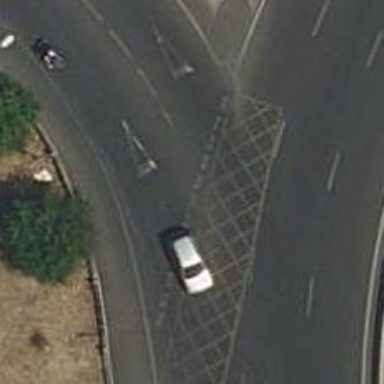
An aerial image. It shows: Road with "give way" sign.